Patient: sex F, age 29
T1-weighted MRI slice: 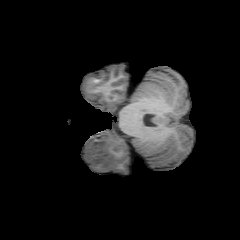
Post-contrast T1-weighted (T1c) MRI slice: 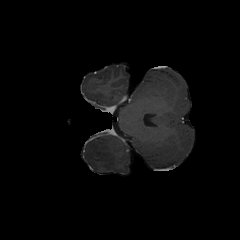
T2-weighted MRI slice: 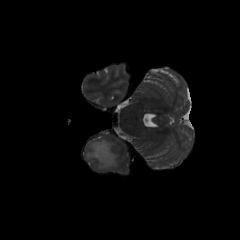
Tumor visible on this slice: yes
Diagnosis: Astrocytoma, IDH-mutant
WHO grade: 2